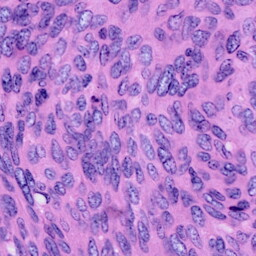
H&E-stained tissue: Cervix